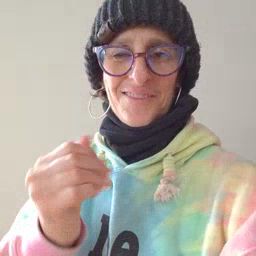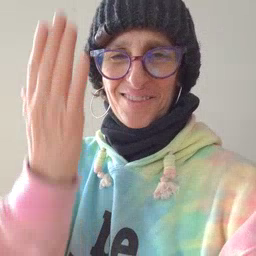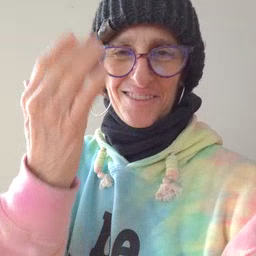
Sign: mitten